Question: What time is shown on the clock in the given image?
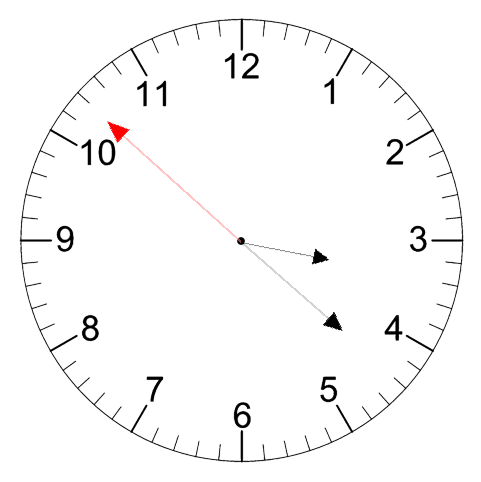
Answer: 03:21:52